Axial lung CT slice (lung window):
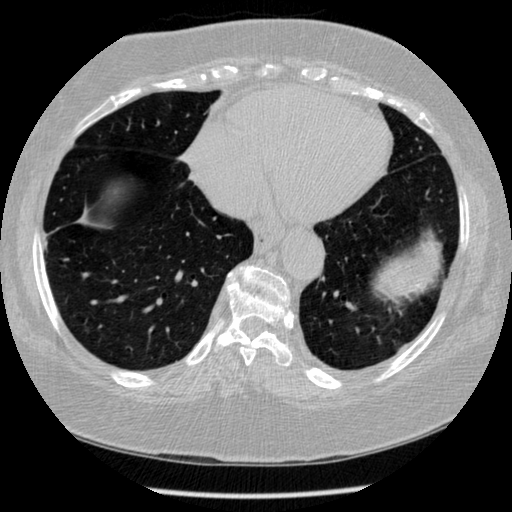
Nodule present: no